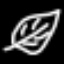
Label: leaf